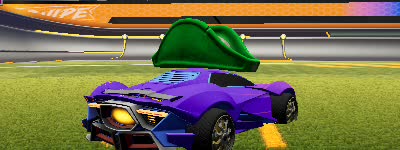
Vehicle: werewolf